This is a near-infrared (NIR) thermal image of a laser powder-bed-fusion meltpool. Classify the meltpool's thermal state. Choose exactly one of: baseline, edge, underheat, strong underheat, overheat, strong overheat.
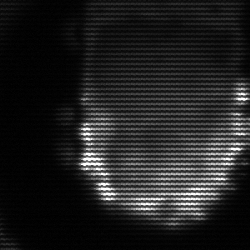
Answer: baseline